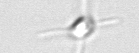
Label: Chaetoceros